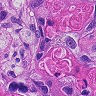
Metastatic tissue present: yes